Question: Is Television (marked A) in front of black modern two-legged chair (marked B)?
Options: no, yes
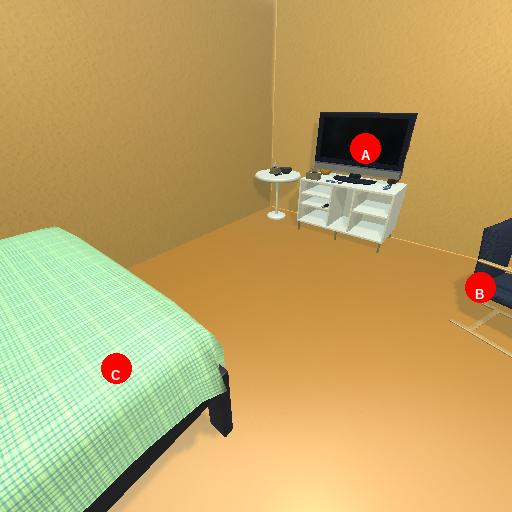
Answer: no